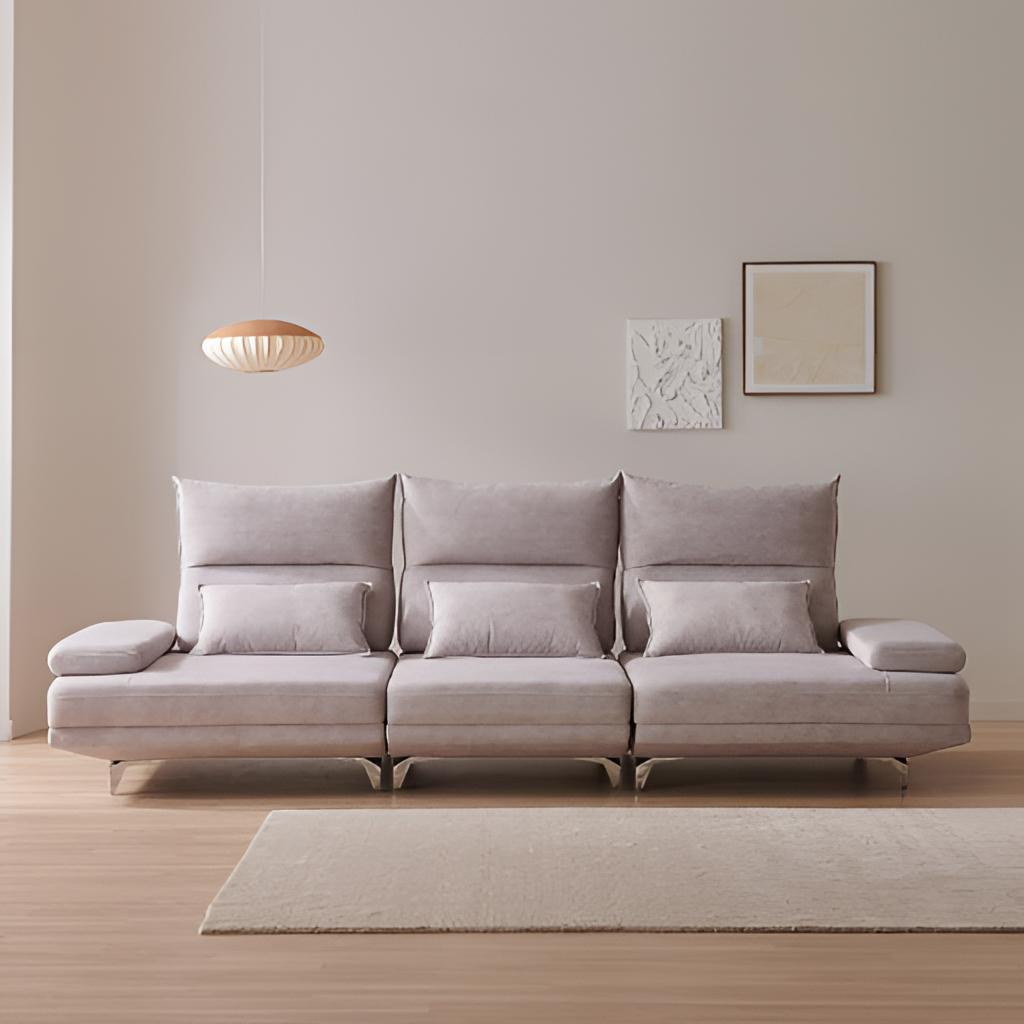
beige fabric sofa, living room, floor flooring, with plank pattern, minimalist, beige paint wallpaper, with solid pattern